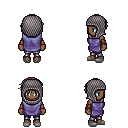
a pixel art fantasy rpg character, female body template, human, dark skin, chain tabard jacket, metal pants, blonde short bangs hairstyle, chain hood, cloth bracers, white slippers, four views (front, back, left, right), 2x2 character sprite sheet, small pixel art, hard edges, no anti-aliasing